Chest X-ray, AP view. Patient: 57 years old, sex F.
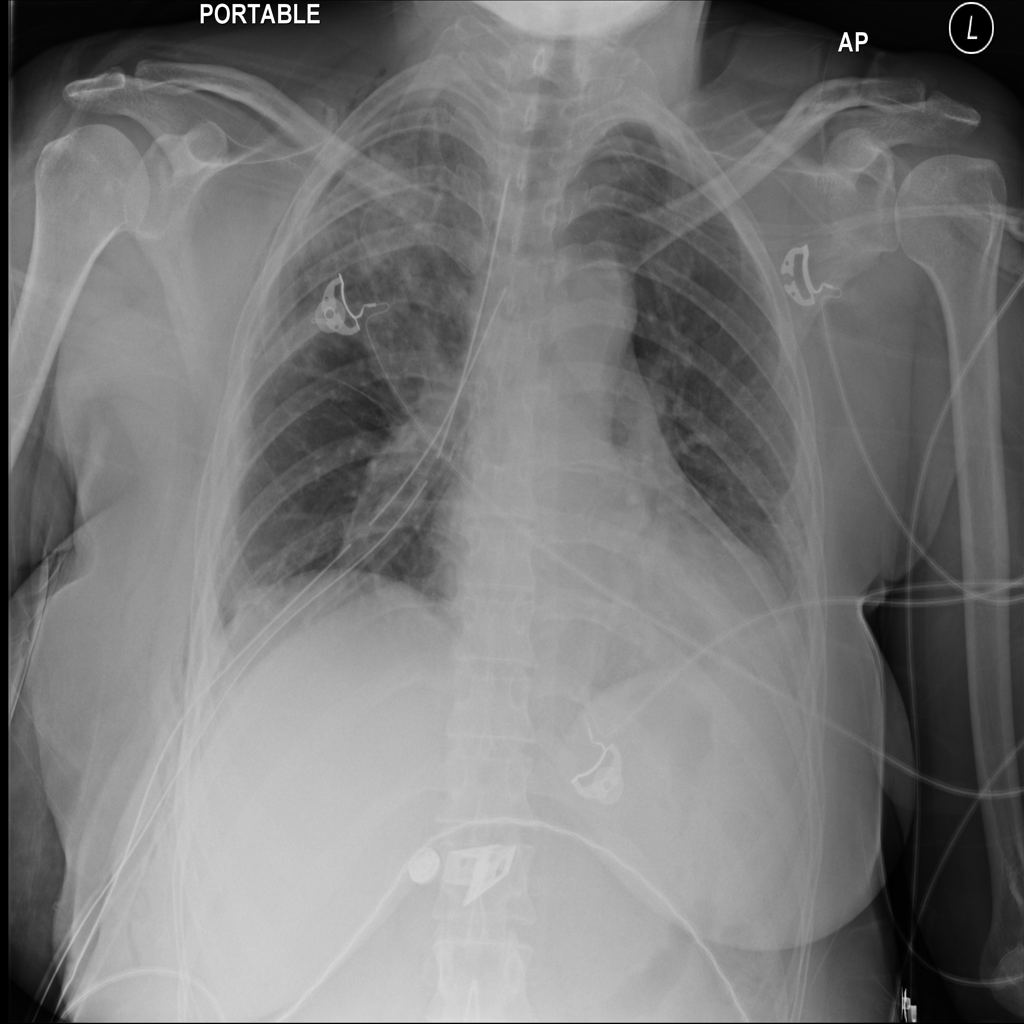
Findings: Atelectasis